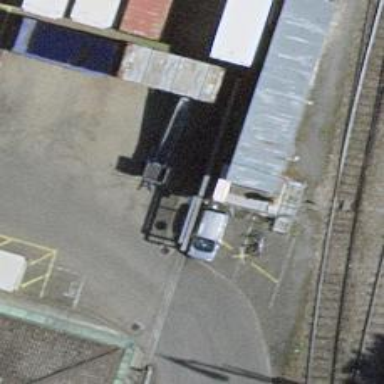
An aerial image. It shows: Railway buffer stop.